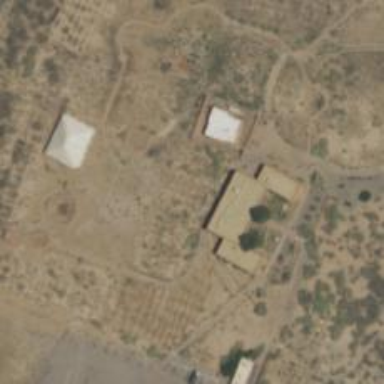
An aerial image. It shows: Archaeological site with historical significance.